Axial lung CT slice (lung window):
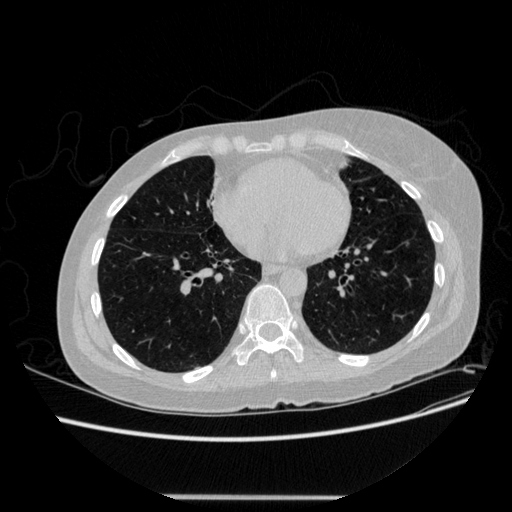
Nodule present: no